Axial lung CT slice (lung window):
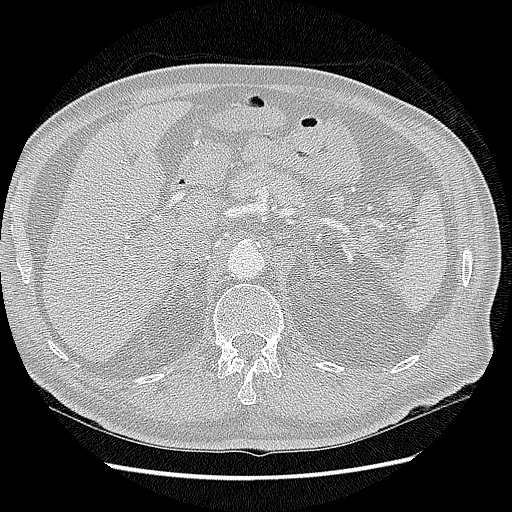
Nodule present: no